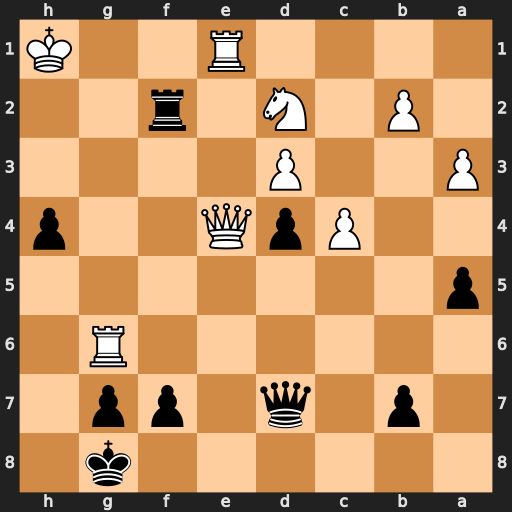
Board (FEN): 6k1/1p1q1pp1/6R1/p7/2PpQ2p/P2P4/1P1N1r2/4R2K
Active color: b
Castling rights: -
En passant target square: -
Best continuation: Qh3+ Kg1 Qh2#